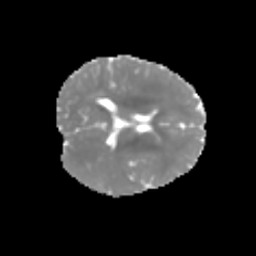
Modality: MD
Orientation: axial
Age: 7
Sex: female
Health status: healthy